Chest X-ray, AP view. Patient: 64 years old, sex F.
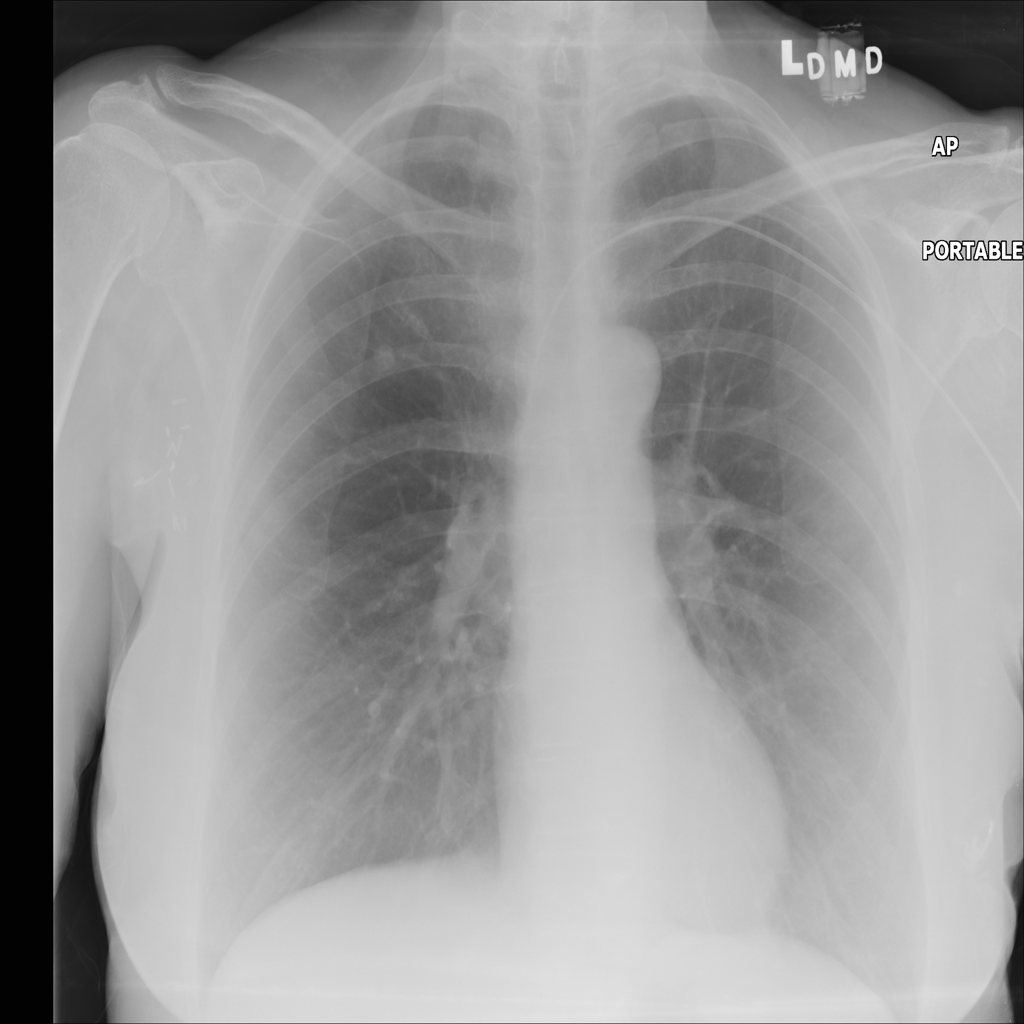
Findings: No Finding